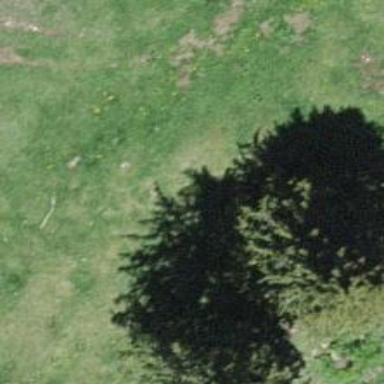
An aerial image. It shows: Needle-leaved tree in nature.